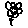
Label: flower